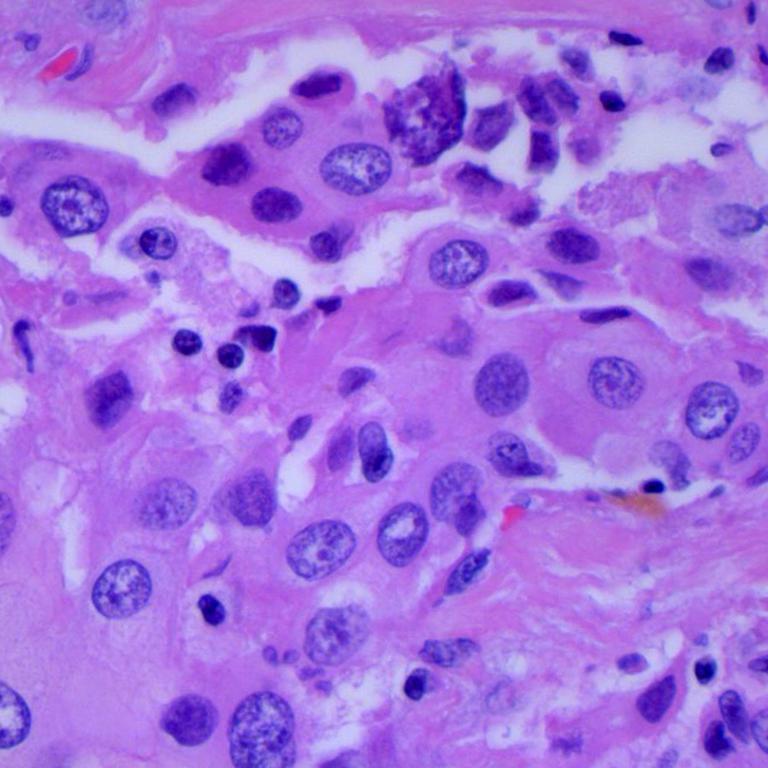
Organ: lung
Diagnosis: adenocarcinomas